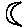
Label: moon